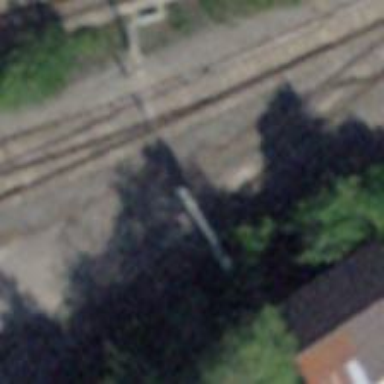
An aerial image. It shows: Single-track electrified railway spur with contact line for service.